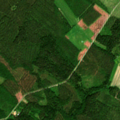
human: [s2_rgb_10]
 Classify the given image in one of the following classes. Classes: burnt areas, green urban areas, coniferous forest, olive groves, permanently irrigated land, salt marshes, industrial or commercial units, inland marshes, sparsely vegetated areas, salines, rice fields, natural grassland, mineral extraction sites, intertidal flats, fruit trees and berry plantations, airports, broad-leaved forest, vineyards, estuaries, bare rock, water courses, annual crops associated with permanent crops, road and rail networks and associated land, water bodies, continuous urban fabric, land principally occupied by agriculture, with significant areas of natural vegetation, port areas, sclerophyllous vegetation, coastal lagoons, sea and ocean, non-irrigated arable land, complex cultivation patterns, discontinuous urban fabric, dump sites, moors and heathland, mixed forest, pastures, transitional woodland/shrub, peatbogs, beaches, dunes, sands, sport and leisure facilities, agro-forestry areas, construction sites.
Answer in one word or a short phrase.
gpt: coniferous forest, mixed forest